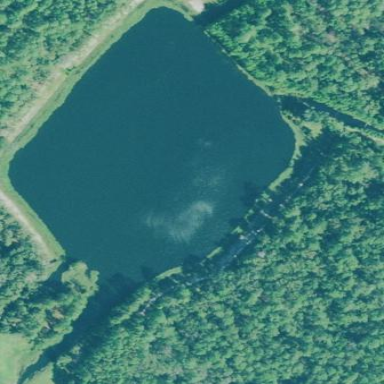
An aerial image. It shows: Serene lake surrounded by nature.